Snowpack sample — Loveland Pass, Silver Plume, Colorado, USA (2/11/26, 12:00 PM MST)
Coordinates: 39.663, -105.886
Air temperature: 35 °F
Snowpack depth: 82 cm
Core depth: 10 cm
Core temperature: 17.6 °F
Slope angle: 13°, slope face: 12°
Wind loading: high
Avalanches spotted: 1
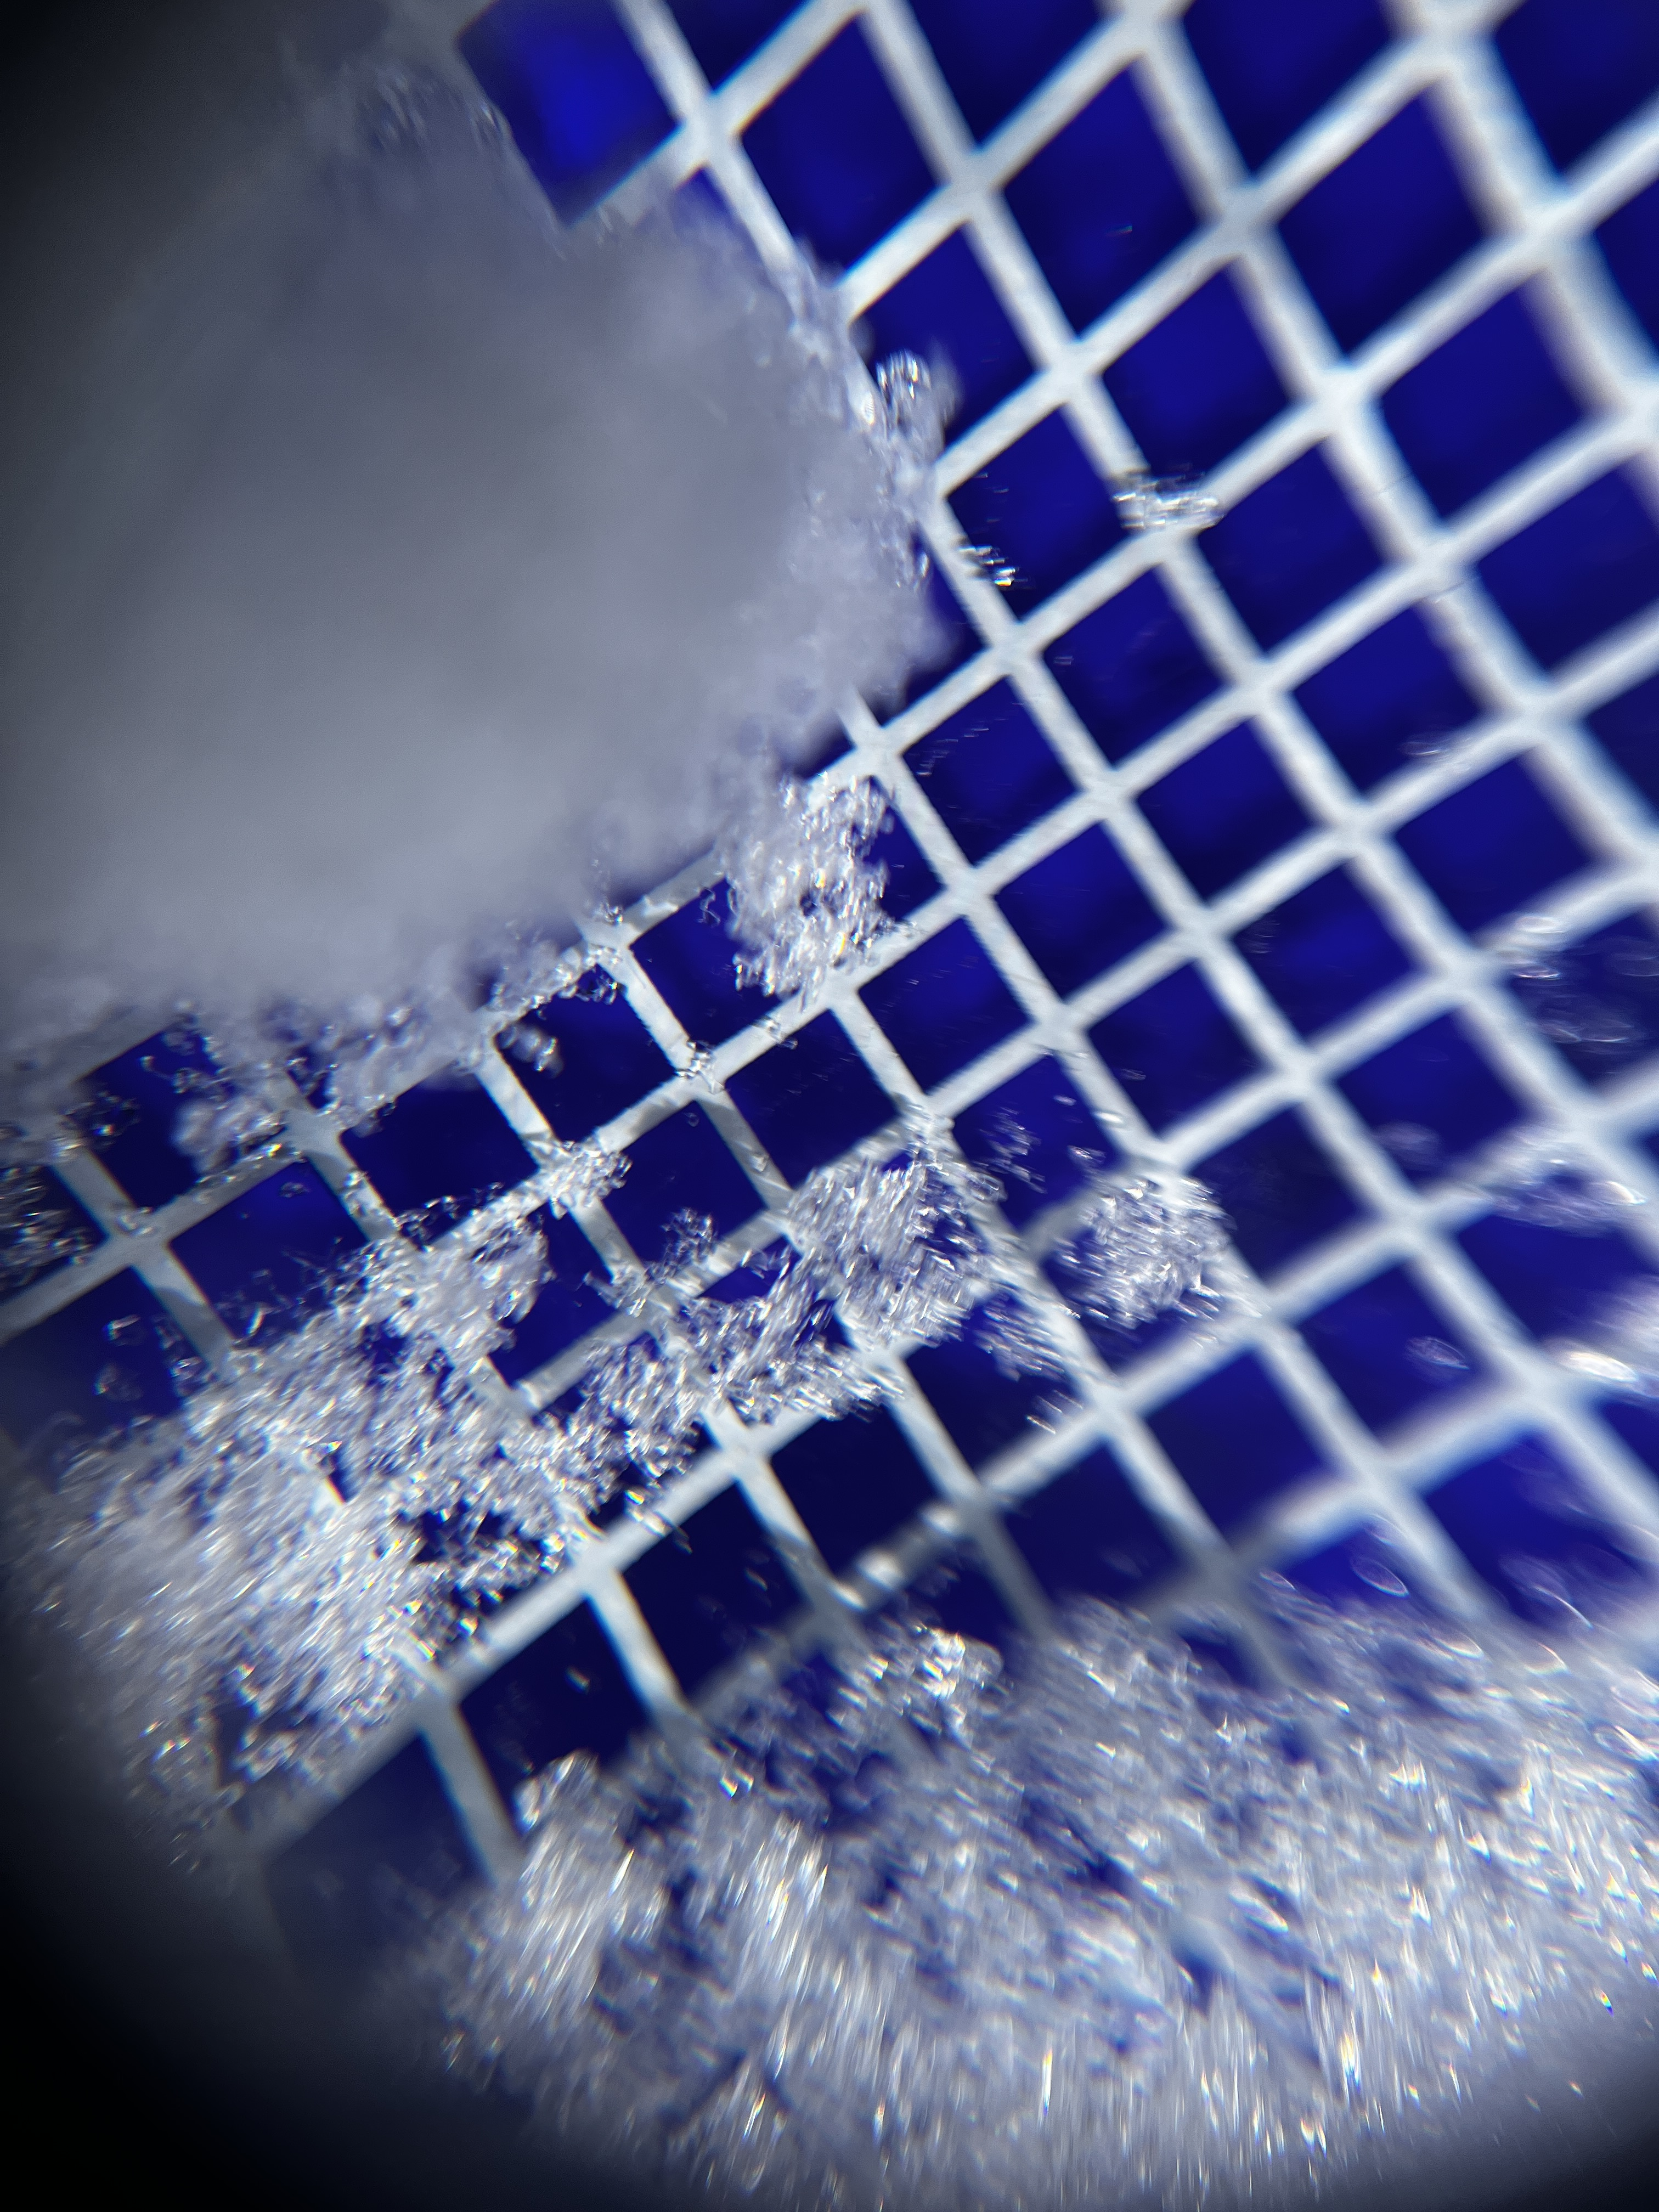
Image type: magnified_profile
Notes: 1 small avalanche spotted on the north side of the bowl, lots of wind loading